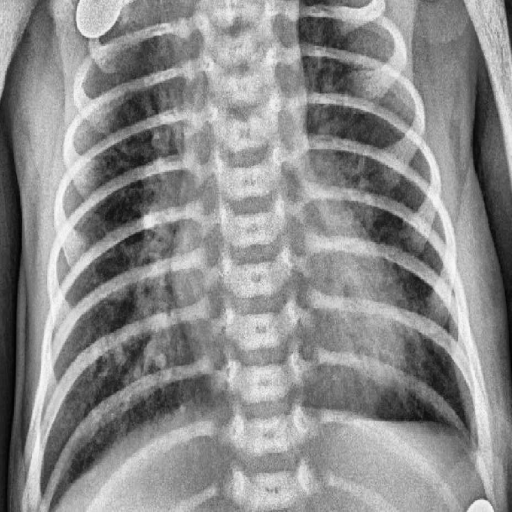
Finding: PNEUMONIA